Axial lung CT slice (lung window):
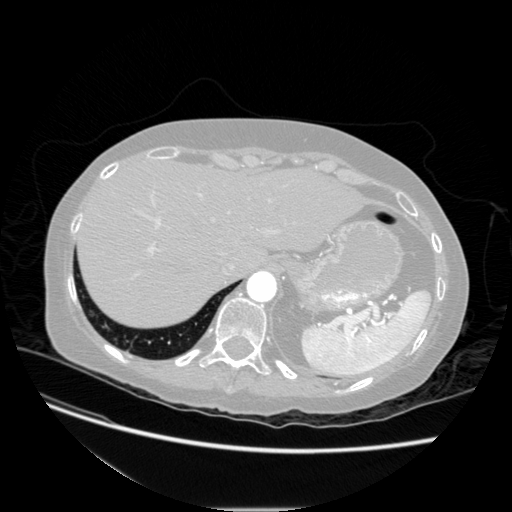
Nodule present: no